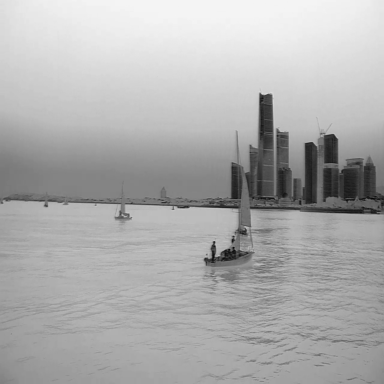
There are five container_ships in the infrared image.